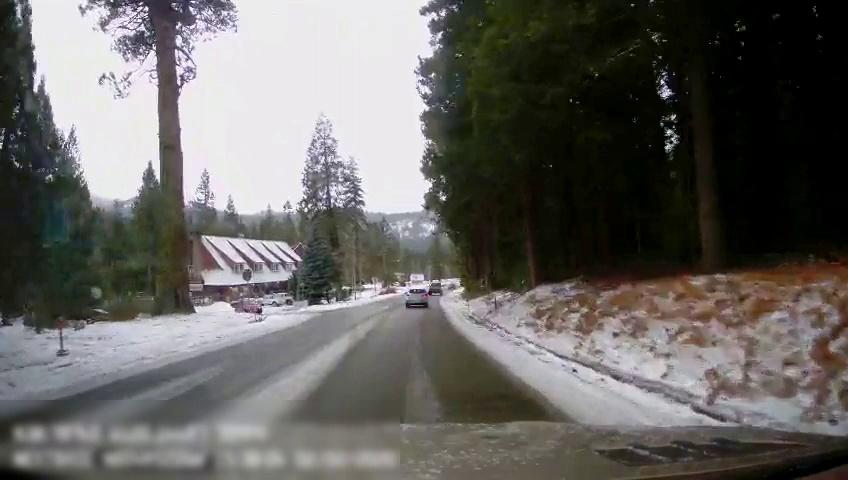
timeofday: Day
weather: Snowy
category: Drivable Space
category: Vehicles | Truck
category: Vehicles | SUV
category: Vehicles | Truck
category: Vehicles | Truck
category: Vehicles | Car